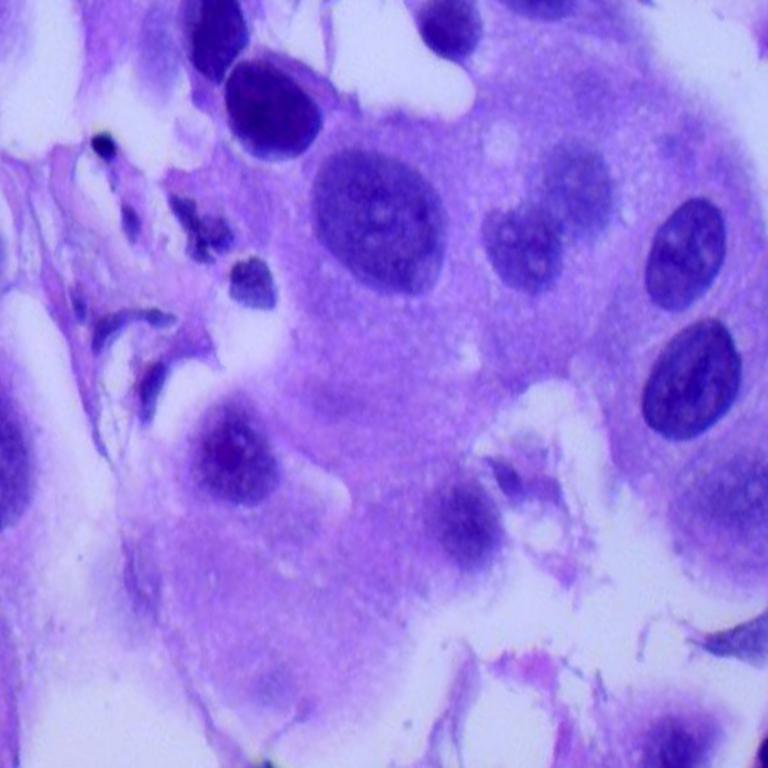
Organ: lung
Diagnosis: adenocarcinomas